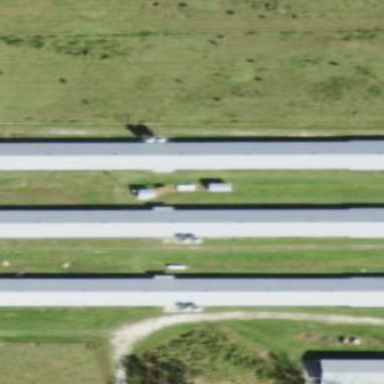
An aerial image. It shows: Poultry farmyard.